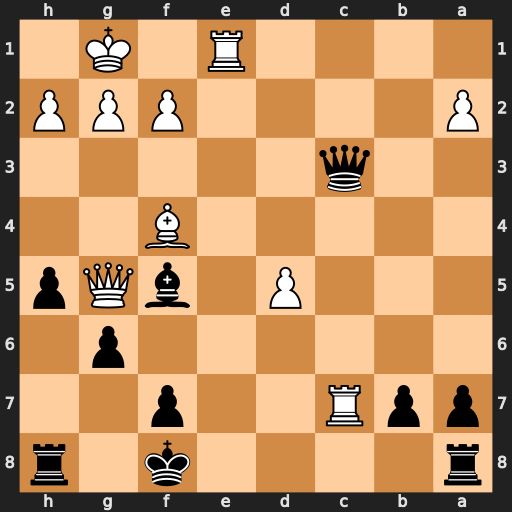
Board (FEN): r4k1r/ppR2p2/6p1/3P1bQp/5B2/2q5/P4PPP/4R1K1
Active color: b
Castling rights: -
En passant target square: -
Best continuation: Qxe1#